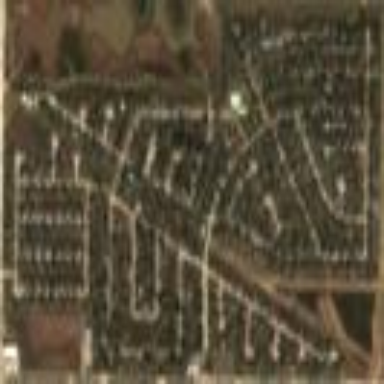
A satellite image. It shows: Residential area in neighborhood consisting of single-family homes.